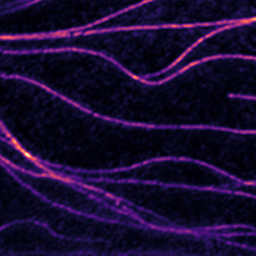
Label: Super-resolution Microtubules image